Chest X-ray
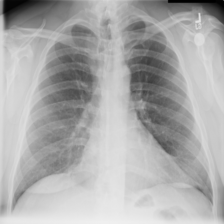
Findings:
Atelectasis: negative
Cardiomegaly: negative
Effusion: negative
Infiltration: negative
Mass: negative
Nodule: negative
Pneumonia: negative
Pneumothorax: negative
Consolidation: negative
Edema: negative
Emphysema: negative
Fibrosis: negative
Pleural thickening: negative
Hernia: negative